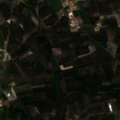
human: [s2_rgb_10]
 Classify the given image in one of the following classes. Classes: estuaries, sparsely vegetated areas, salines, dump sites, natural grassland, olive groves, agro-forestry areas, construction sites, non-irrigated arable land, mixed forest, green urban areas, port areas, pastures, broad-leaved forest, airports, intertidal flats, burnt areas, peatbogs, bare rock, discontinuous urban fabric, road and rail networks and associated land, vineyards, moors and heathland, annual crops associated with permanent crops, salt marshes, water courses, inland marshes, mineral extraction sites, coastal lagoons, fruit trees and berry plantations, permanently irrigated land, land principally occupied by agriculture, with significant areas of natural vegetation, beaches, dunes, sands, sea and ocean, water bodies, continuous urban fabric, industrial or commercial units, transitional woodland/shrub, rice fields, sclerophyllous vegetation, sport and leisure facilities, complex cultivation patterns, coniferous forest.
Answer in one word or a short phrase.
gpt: discontinuous urban fabric, broad-leaved forest, coniferous forest, transitional woodland/shrub